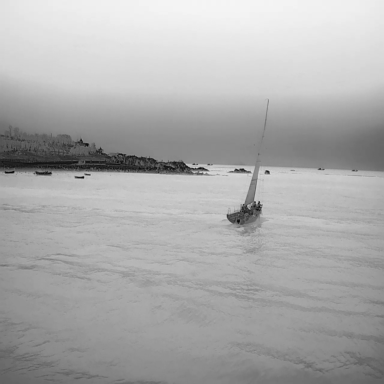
There is a sailboat in the infrared image.